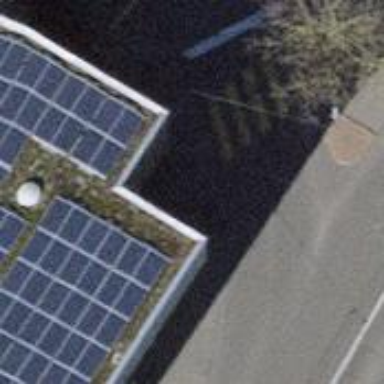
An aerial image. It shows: Building designed for bicycle parking.